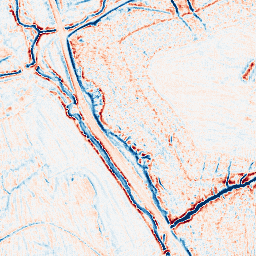
Category: edge_preserving
Decomposition family: bilateral
Decomposition parameters: d: 9
sigma_color: 100
sigma_space: 100
Upsampling method: fft_zeropad
Upsampling parameters: scale: 4
Upsampling scale: 4